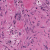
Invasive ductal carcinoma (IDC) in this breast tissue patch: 1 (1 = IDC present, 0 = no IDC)